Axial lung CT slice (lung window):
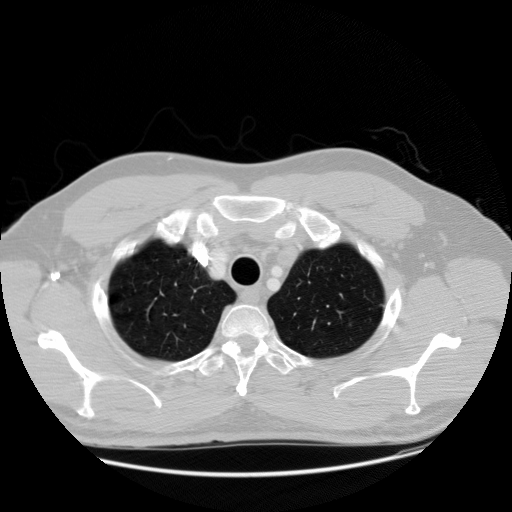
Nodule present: no